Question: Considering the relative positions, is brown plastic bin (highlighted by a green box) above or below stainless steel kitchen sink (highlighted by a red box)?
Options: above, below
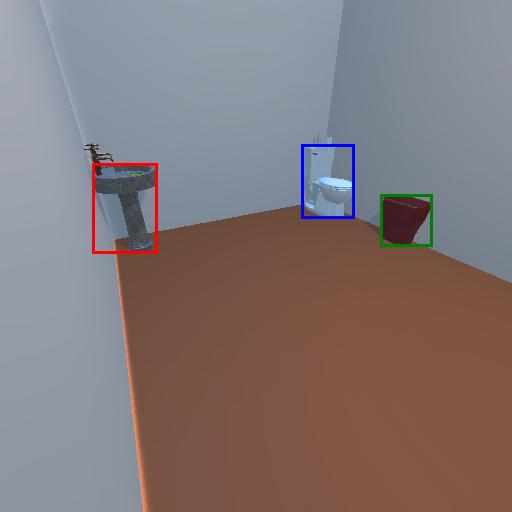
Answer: above